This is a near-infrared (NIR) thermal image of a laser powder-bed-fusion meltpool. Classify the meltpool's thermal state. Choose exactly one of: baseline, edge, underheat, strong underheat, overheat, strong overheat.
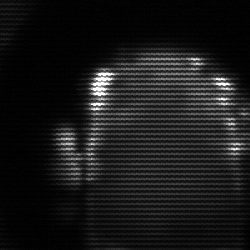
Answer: baseline